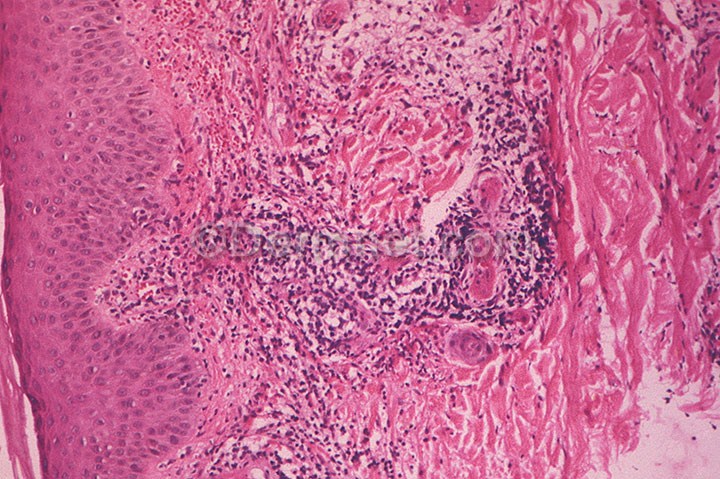
Disease: Vasculitis Photos